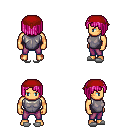
a pixel art fantasy rpg character, male body template, human, tanned skin, steel chest armor, magenta pants, pink pageboy hairstyle, red bandana, white slippers, four views (front, back, left, right), 2x2 character sprite sheet, small pixel art, hard edges, no anti-aliasing